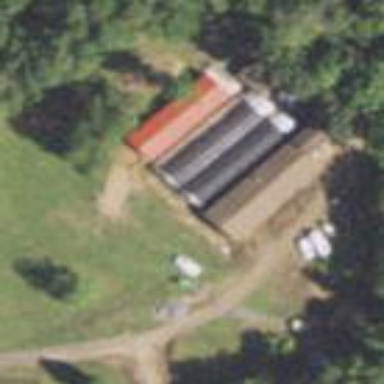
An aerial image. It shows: Farmyard area.